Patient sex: F
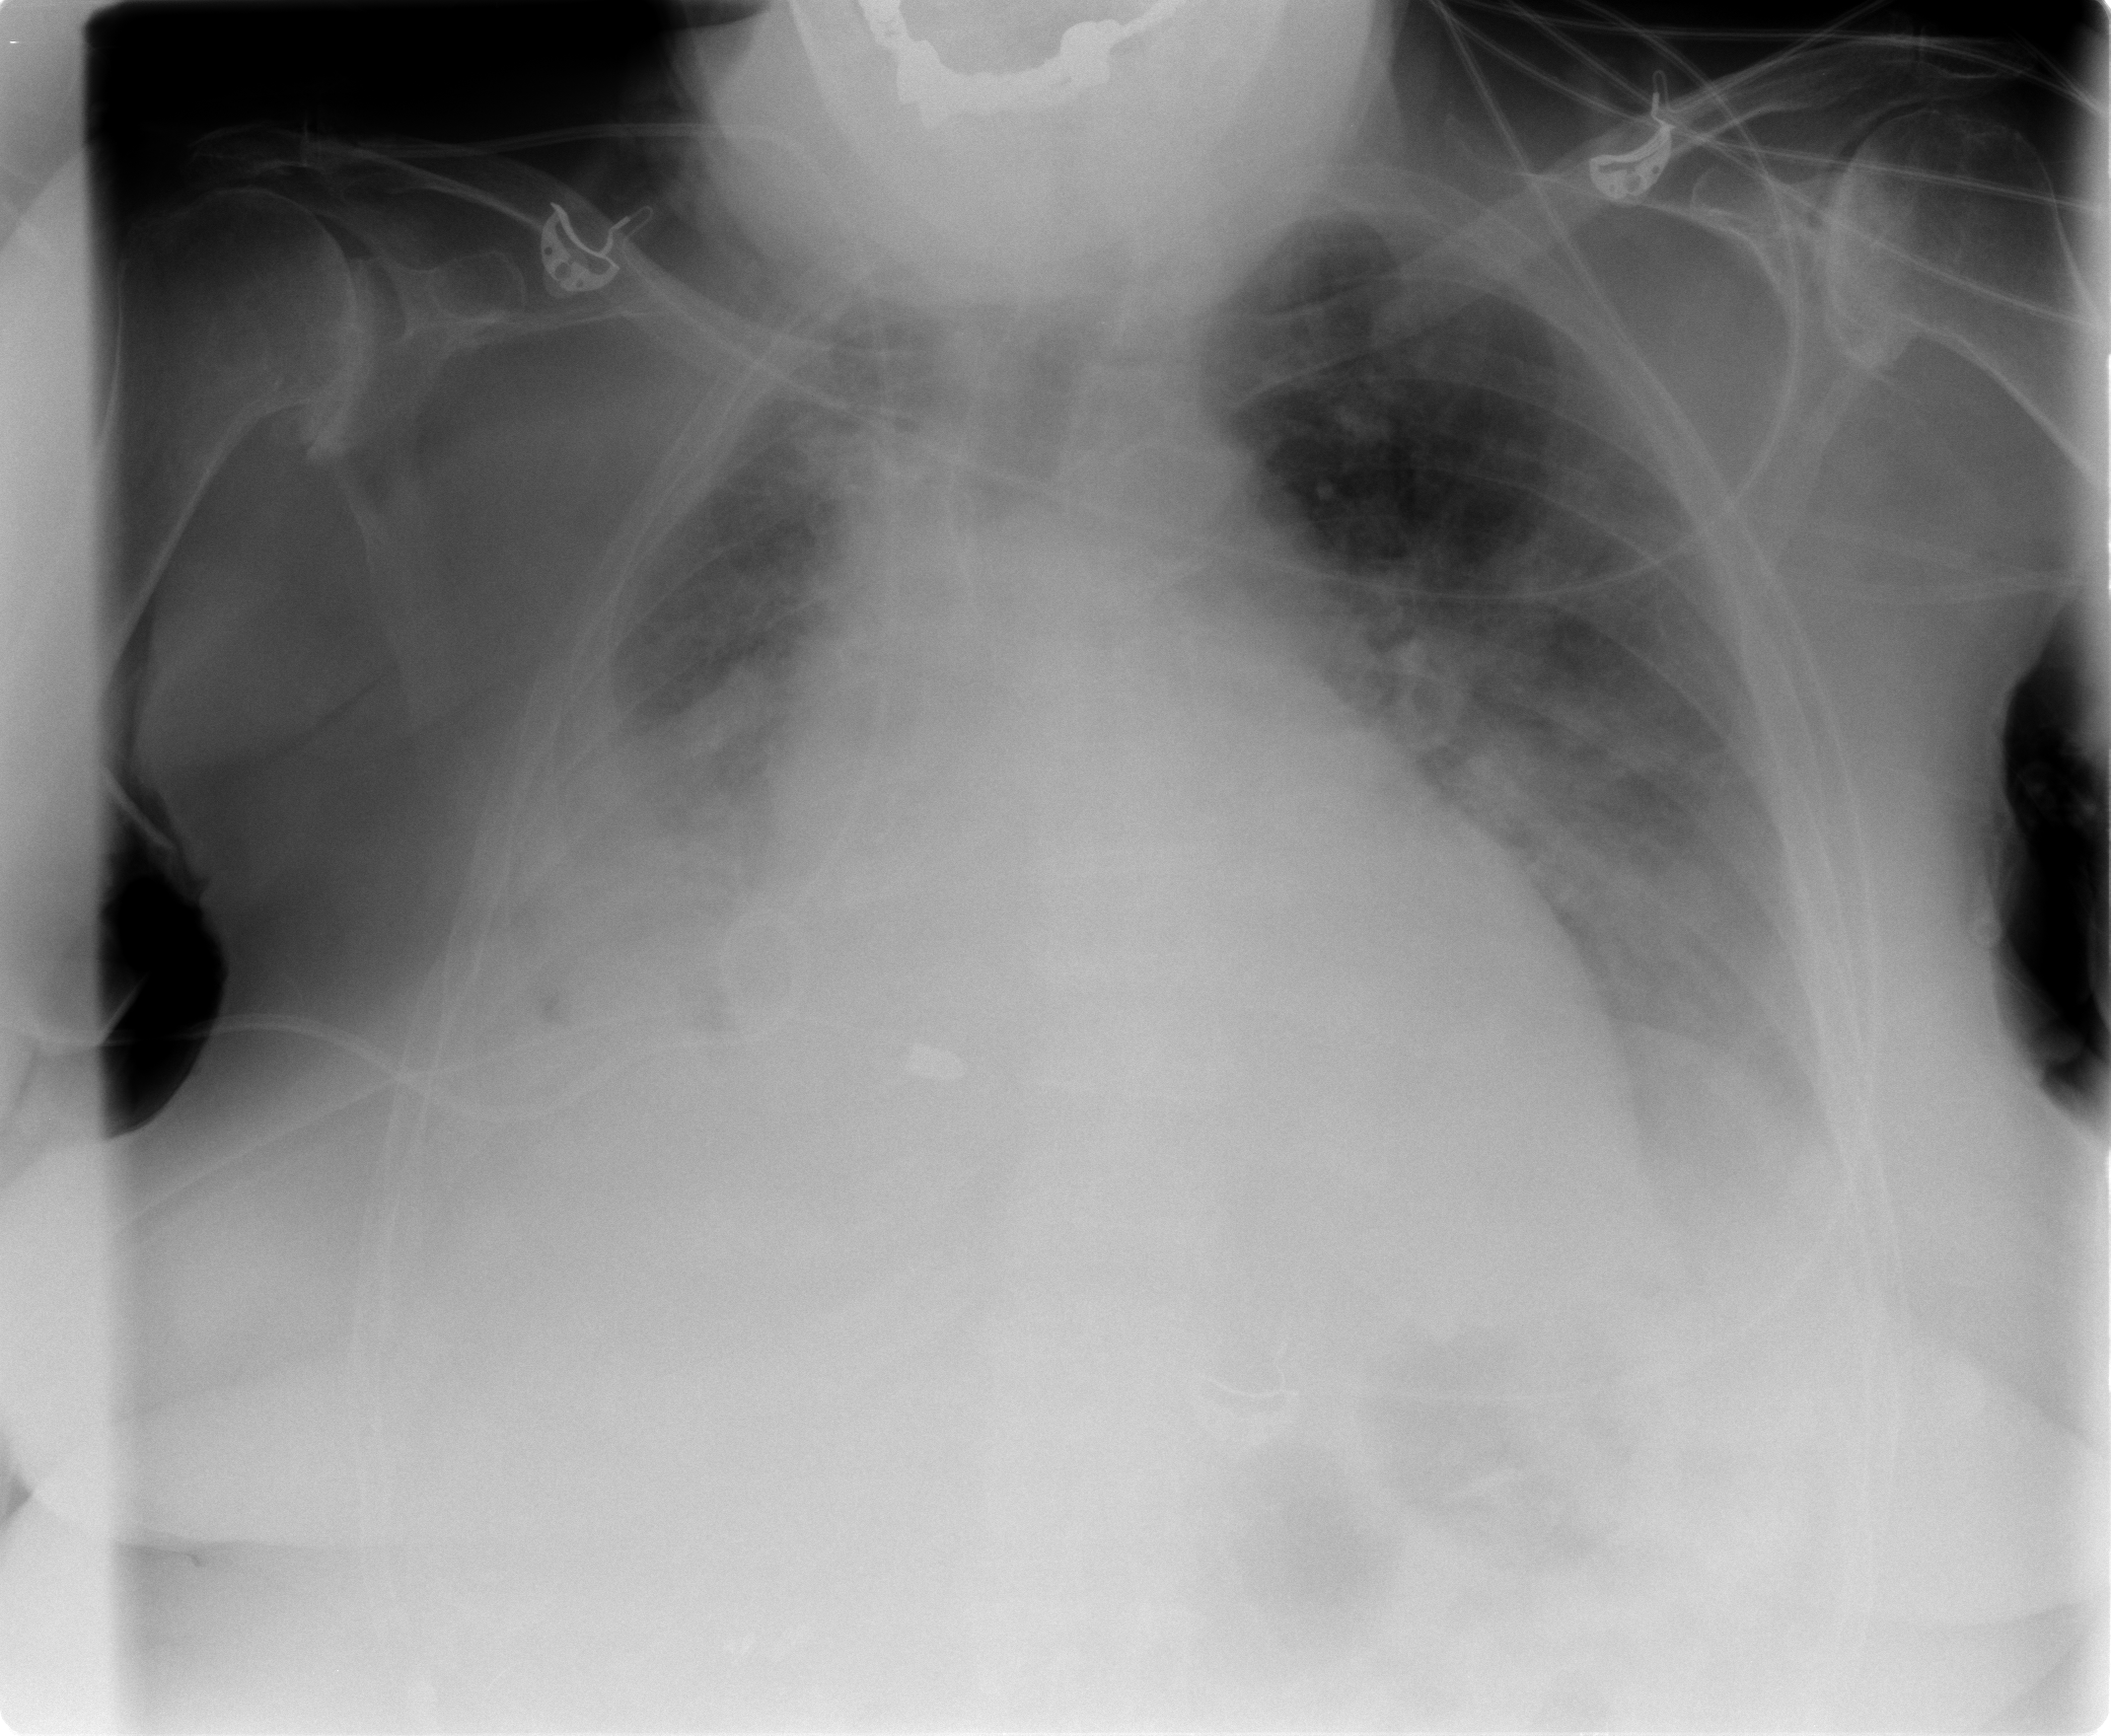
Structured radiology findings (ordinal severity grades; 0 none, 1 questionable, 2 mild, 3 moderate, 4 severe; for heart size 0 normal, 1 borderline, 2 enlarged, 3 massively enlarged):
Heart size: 2
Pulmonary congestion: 2
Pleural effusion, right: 3
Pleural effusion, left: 1
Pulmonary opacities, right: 2
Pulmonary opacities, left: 2
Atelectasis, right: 3
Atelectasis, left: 2